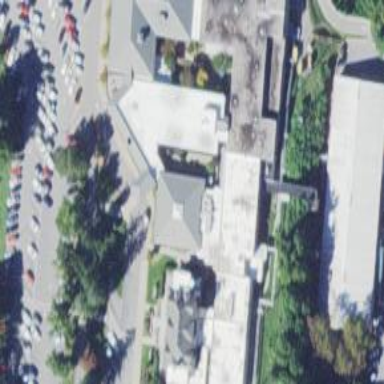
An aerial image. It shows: Healthcare facility identified as hospital.